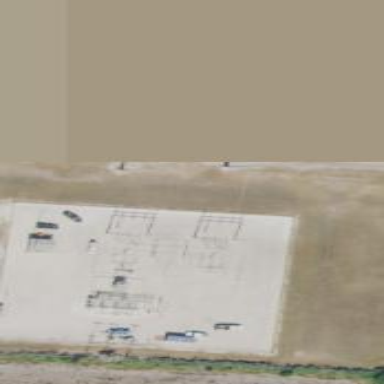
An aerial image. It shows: Industrial power substation surrounded by fence.